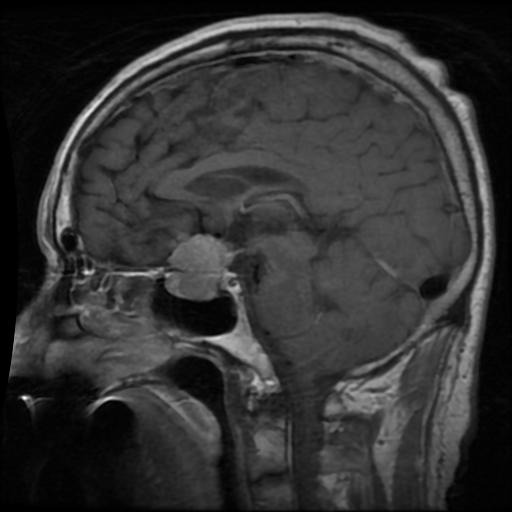
Label: pituitary